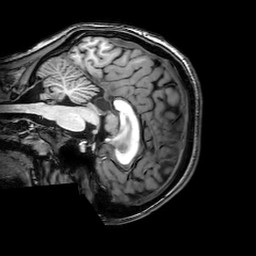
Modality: T1w
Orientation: sagittal
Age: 20
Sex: female
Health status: healthy
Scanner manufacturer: philips
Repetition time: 0.008193 s
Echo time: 0.00376 s